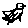
Label: bird